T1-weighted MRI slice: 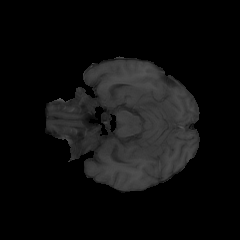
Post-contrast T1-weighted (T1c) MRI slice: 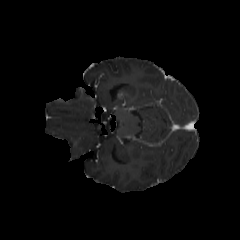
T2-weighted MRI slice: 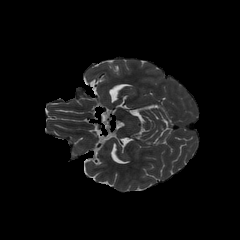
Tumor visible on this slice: no